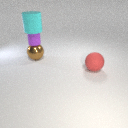
large brown metal sphere to the left of large red rubber sphere